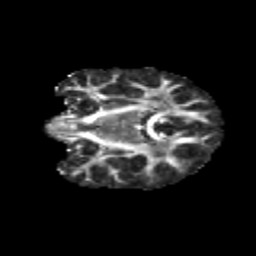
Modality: FA
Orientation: coronal
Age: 11
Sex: female
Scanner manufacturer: siemens
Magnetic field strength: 3 T
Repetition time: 3.8 s
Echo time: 0.07 s